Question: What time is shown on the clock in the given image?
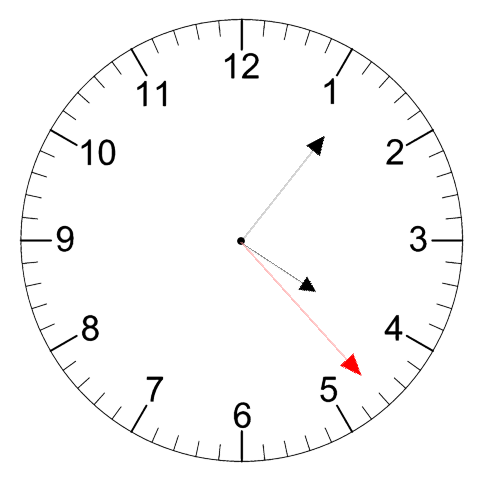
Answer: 04:06:23